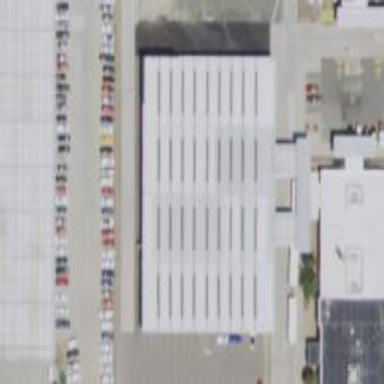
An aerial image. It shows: Car rental facility.